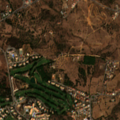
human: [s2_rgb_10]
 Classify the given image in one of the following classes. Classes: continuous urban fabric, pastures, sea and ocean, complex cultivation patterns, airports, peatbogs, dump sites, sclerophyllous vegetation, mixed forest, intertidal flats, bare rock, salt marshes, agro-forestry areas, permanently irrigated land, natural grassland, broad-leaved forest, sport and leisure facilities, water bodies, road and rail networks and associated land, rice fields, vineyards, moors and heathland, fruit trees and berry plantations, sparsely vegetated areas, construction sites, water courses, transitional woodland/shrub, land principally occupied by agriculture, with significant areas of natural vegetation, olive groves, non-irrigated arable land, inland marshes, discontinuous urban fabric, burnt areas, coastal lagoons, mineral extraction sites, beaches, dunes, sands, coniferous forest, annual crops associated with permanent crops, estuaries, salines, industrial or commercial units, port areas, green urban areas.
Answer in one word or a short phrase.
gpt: continuous urban fabric, discontinuous urban fabric, sport and leisure facilities, annual crops associated with permanent crops